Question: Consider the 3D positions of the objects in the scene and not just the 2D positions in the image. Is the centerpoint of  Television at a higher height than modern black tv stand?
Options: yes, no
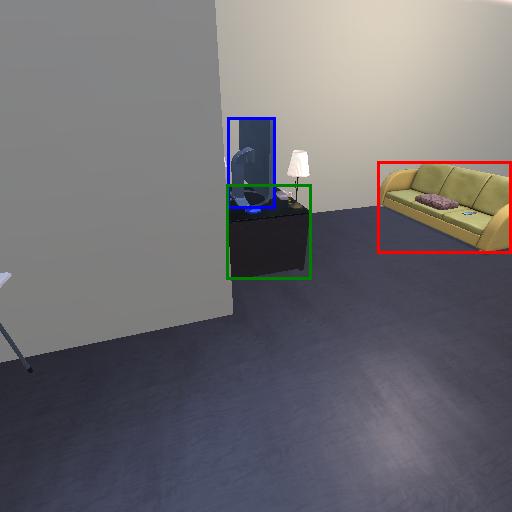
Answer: yes